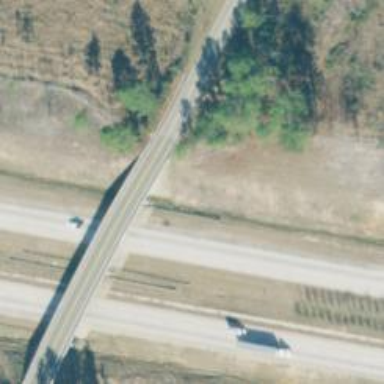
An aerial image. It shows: Viaduct bridge over tertiary road.